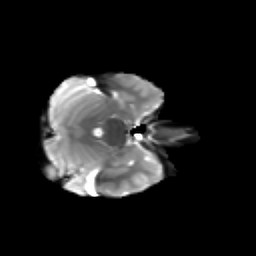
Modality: T2w
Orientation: axial
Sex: male
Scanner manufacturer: siemens
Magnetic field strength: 3 T
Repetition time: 5 s
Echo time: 0.071 s